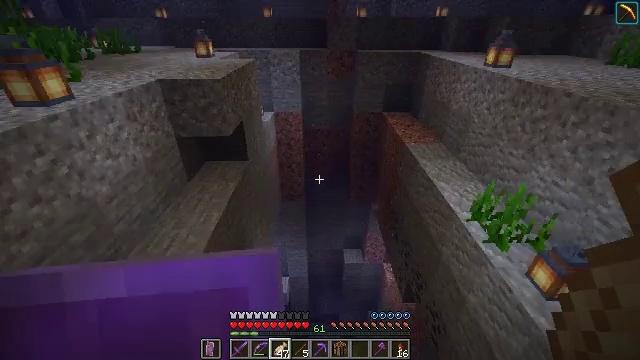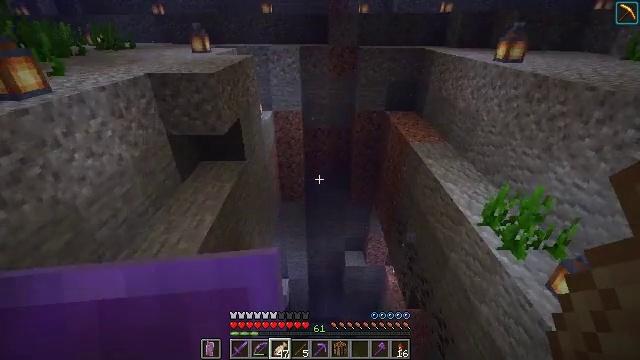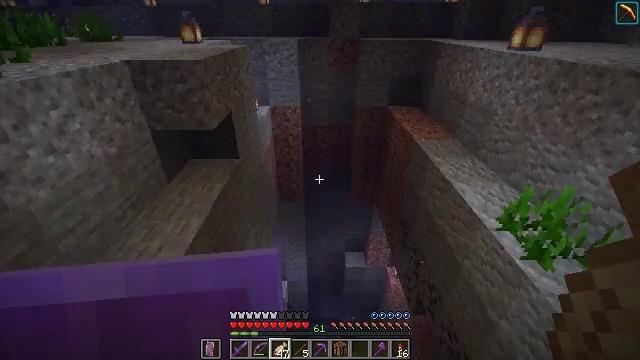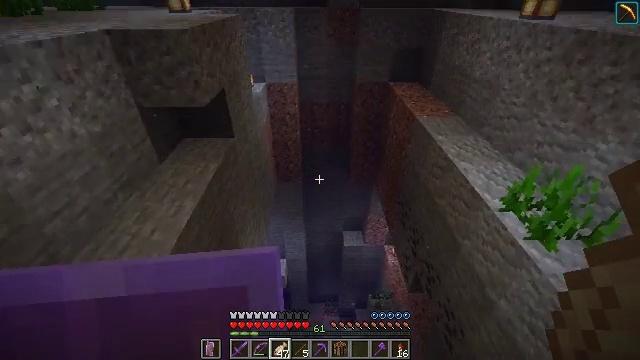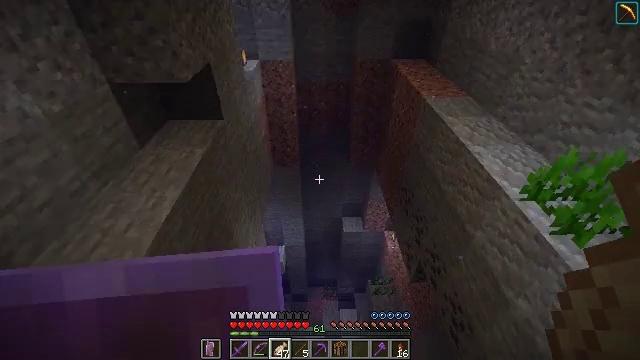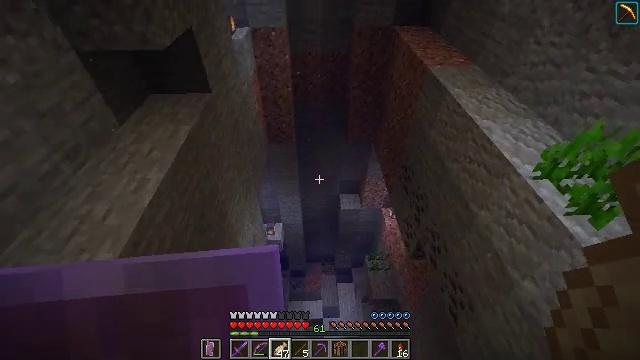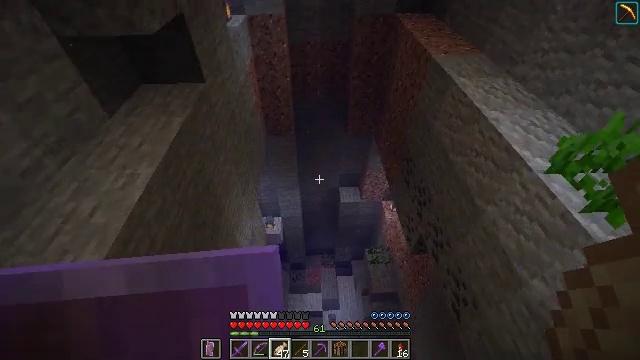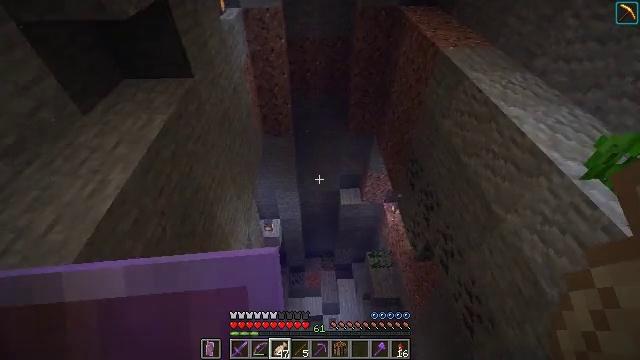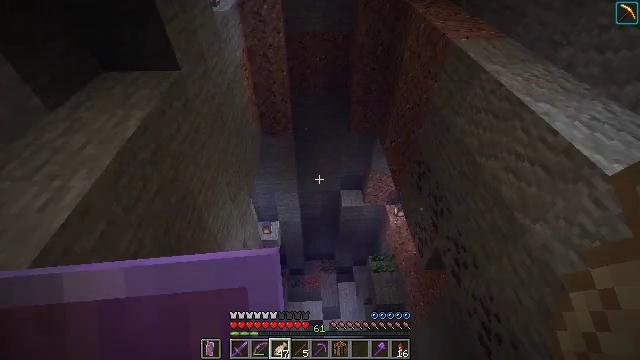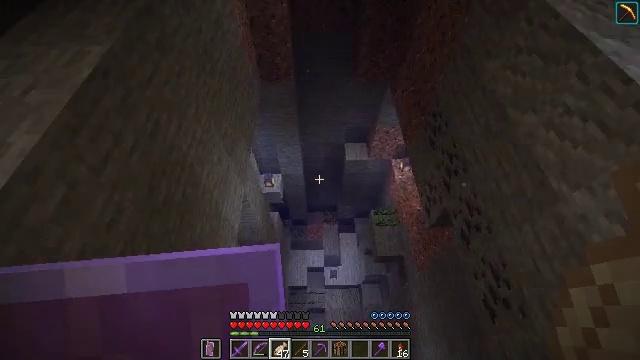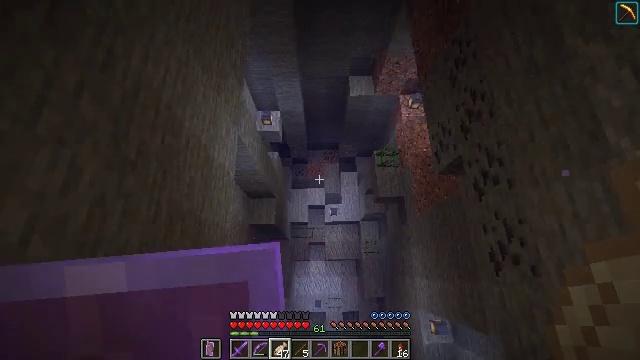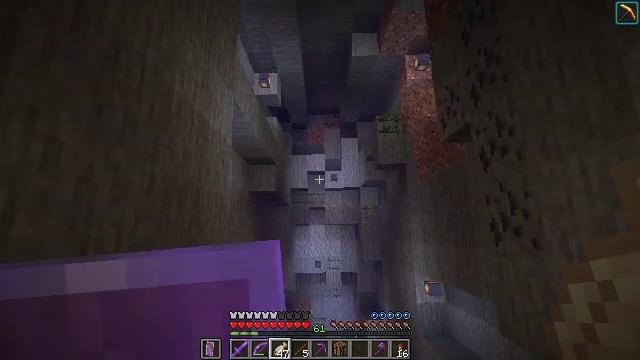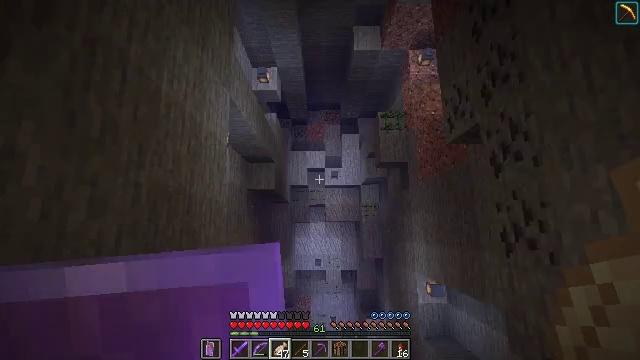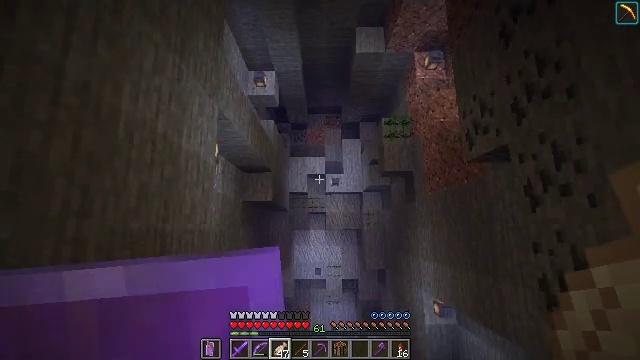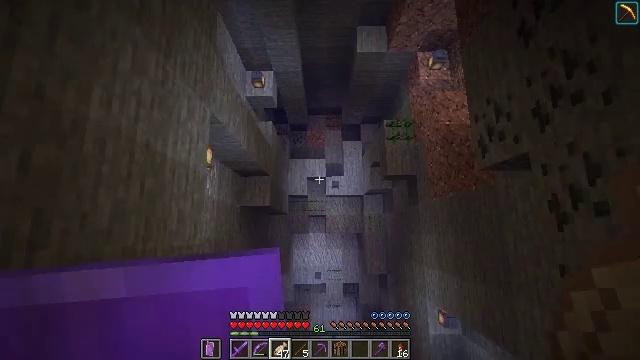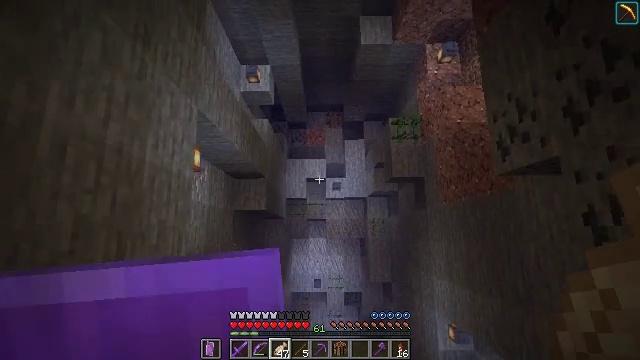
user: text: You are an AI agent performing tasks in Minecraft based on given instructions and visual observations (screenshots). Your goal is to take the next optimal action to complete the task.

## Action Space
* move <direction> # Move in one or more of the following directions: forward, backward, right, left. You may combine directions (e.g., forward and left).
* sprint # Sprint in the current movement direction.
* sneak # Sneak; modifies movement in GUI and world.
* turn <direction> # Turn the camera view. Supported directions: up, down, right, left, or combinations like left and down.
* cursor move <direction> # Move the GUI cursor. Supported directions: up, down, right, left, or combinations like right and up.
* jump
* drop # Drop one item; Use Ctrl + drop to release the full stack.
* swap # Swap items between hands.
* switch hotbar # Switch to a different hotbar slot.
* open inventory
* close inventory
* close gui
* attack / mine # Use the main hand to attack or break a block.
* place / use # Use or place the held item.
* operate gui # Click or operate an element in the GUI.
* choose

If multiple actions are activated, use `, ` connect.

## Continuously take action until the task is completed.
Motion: motion action
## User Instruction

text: Left click on the stonecutter to break it.
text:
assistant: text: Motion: move forward, sprint
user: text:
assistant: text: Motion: move forward, sprint
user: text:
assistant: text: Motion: move forward, sprint, turn down
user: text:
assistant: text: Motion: move forward, sprint, turn down
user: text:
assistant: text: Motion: move forward, sprint, turn down
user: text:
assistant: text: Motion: move forward, sprint, turn down
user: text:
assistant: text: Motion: move forward, sprint
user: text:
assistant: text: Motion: move forward, sprint
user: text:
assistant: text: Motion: move forward, sprint, turn left and down
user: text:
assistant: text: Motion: move forward, sprint, turn down
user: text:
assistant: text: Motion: move forward, sprint, turn down
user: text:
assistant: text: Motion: move forward, sprint, turn down
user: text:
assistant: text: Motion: move forward, sprint
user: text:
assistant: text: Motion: no_op
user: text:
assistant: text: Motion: no_op
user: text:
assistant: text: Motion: no_op
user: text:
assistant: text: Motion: no_op
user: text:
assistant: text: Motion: no_op
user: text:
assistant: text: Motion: no_op
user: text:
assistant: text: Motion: no_op
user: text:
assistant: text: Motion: no_op
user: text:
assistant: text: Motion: no_op
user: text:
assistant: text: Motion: no_op
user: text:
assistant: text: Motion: no_op
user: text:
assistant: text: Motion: no_op
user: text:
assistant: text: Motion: no_op
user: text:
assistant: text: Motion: no_op
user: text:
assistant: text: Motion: no_op
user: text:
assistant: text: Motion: no_op
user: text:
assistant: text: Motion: turn right